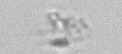
Label: detritus